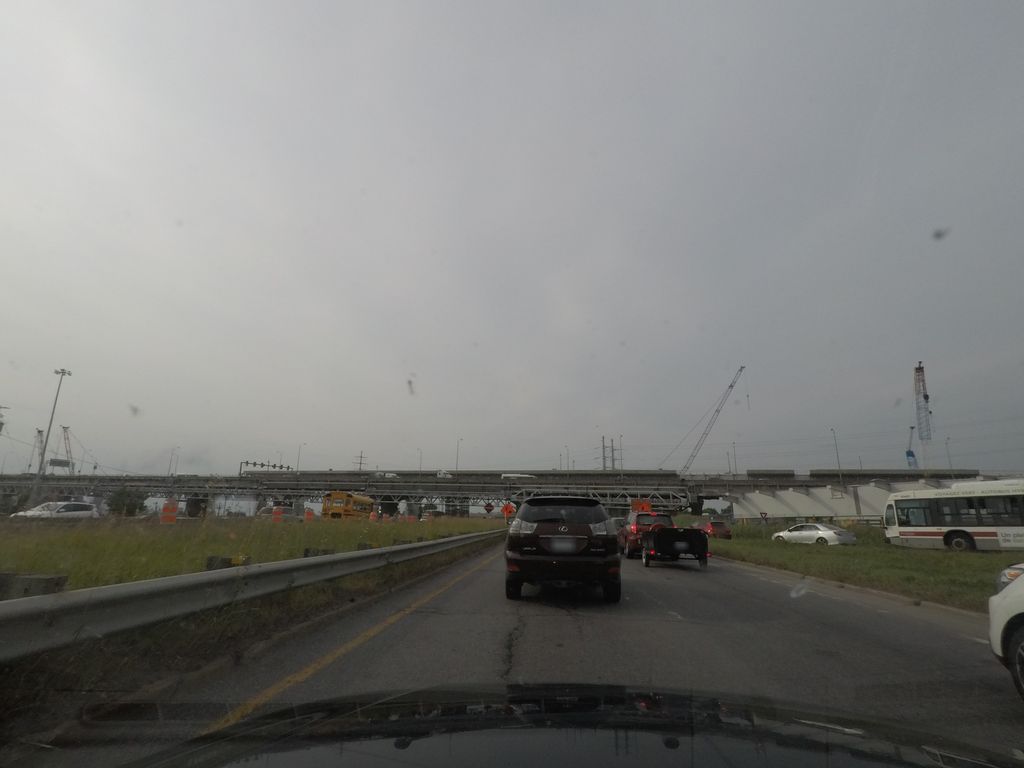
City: montreal